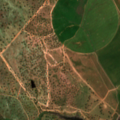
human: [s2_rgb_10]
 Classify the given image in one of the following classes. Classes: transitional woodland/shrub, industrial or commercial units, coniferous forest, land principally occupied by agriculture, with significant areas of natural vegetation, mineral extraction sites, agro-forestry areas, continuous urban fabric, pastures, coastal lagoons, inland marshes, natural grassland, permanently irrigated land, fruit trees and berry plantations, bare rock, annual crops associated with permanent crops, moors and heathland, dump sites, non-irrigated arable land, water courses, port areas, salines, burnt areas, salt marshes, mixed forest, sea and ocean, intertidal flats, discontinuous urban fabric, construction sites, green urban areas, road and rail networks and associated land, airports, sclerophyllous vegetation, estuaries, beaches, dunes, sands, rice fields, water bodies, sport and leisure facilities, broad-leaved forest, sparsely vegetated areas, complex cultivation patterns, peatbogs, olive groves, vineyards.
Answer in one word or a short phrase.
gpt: continuous urban fabric